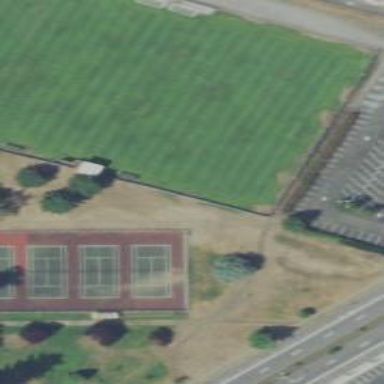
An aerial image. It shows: Soccer pitch for outdoor sports and leisure activities.